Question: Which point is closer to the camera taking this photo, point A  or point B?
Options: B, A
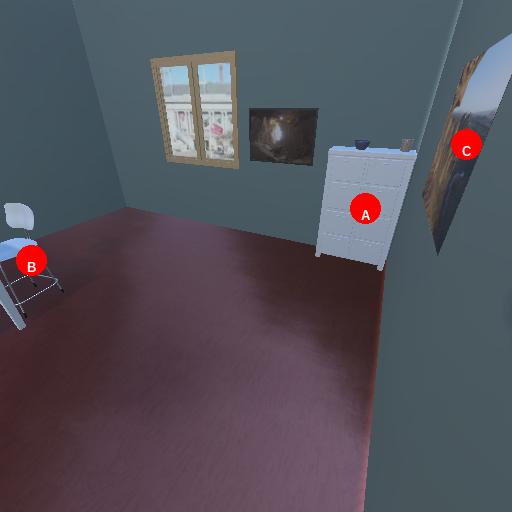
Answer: B